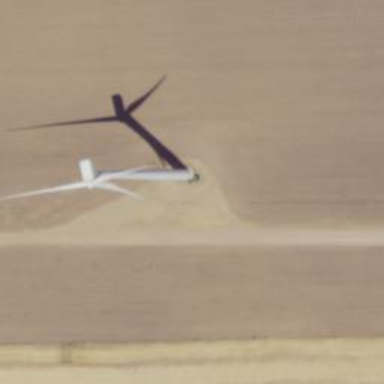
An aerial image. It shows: Wind generator powered by horizontal-axis wind turbine.